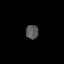
Tissue: lung
Cell type: T cells
Senescence score: 0.2175
Nuclear area (px): 170
Mean DAPI intensity: 88.694